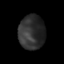
Tissue: skin
Cell type: Epithelial cells
Senescence score: 0.275
Nuclear area (px): 880
Mean DAPI intensity: 47.82